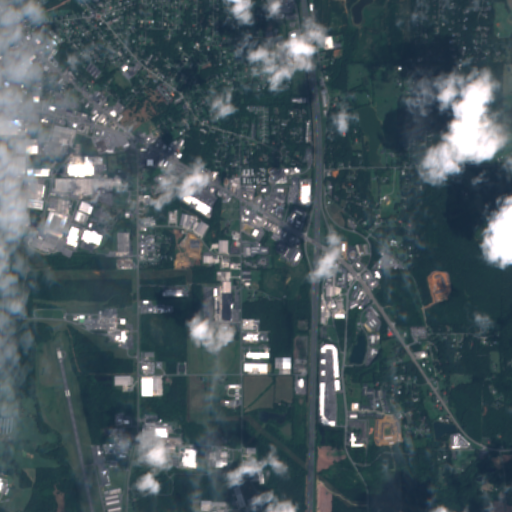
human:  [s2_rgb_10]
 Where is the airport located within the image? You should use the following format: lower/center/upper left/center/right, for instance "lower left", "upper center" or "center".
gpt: The airport is located in the lower left of the image.
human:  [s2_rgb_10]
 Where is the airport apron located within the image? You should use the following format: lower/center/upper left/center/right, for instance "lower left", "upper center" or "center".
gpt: The airport apron is located in the lower left of the image.
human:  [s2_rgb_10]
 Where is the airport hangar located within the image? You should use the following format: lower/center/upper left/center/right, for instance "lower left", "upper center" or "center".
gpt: The airport hangar is located in the lower left of the image.
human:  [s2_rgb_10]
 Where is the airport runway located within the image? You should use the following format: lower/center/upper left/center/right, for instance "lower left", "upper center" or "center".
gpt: The airport runway is located in the lower left of the image.
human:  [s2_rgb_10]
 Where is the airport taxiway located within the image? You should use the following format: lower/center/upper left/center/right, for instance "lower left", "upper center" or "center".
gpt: The airport taxiway is located in the lower left of the image.
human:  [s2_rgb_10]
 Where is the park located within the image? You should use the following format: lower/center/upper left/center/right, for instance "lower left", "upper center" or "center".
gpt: The park is located in the center of the image.
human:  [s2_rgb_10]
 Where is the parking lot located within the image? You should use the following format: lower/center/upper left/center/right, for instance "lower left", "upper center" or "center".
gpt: The parking lot is located in the lower right of the image.
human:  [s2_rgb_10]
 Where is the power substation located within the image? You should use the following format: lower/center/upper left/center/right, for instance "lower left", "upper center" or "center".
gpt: The power substation is located in the center left of the image.
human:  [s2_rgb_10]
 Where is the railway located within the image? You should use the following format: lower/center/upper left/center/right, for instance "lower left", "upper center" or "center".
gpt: The railway is located in the left of the image.
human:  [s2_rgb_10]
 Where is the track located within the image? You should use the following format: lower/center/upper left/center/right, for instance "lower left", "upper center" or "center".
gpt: There is no track in the image.